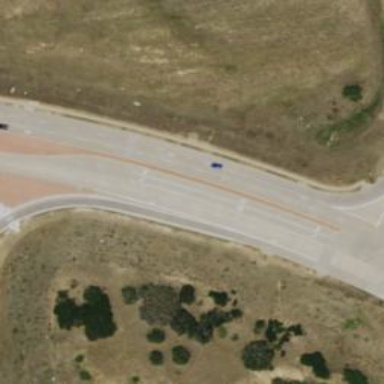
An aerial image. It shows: Kerb serving as barrier.